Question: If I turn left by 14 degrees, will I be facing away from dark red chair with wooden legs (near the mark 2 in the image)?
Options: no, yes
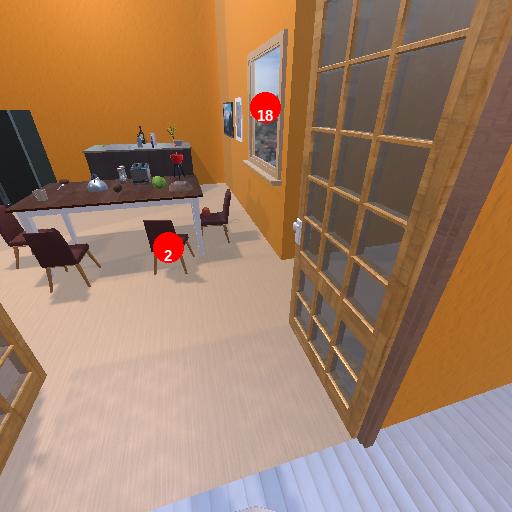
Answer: no